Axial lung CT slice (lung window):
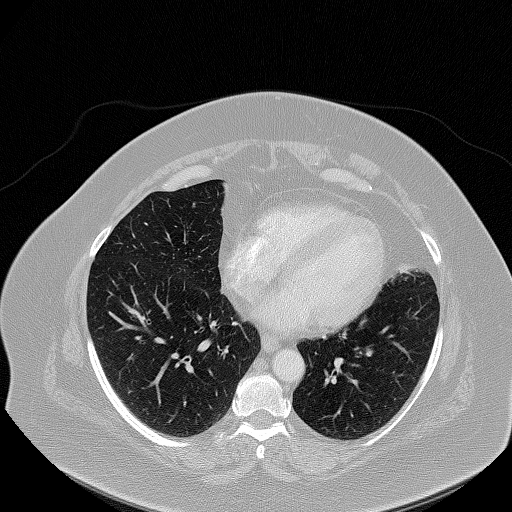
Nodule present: no